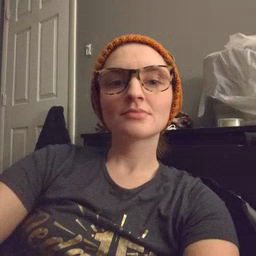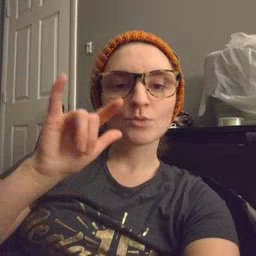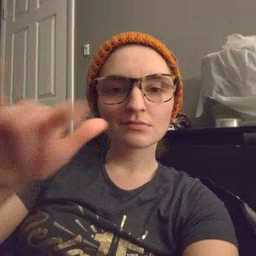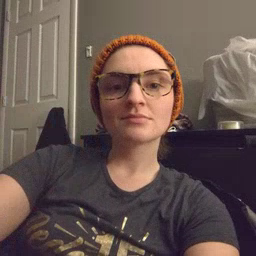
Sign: airplane